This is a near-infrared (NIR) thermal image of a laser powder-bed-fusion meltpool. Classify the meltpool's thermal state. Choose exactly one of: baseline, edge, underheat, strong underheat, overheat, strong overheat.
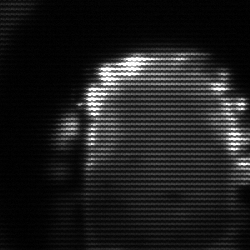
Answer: baseline